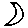
Label: moon